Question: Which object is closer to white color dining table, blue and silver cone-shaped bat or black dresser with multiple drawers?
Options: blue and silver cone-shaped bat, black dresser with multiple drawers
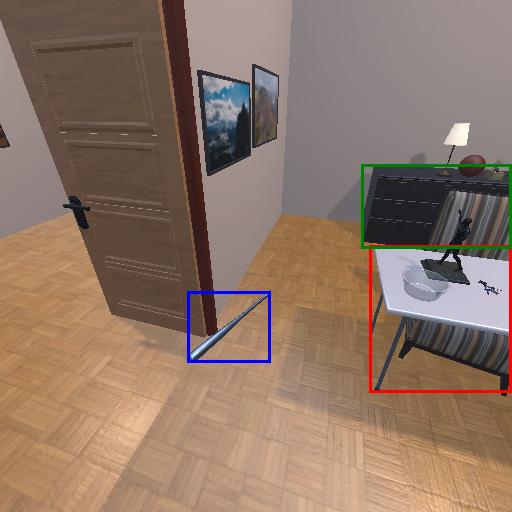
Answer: blue and silver cone-shaped bat